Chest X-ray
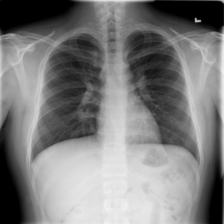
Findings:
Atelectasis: negative
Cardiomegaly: negative
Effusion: negative
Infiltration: negative
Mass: negative
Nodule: negative
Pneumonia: negative
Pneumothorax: negative
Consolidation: negative
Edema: negative
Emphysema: negative
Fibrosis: negative
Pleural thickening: negative
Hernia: negative